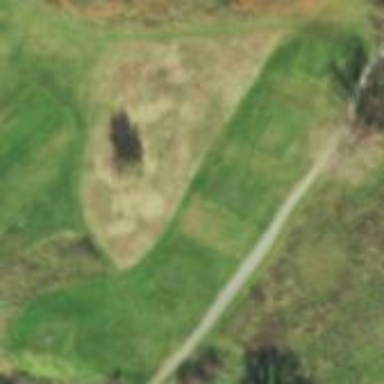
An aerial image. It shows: Golf rough area.